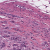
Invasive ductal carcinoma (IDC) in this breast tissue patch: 1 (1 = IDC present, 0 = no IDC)